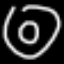
Label: donut